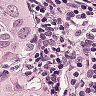
Metastatic tissue present: yes